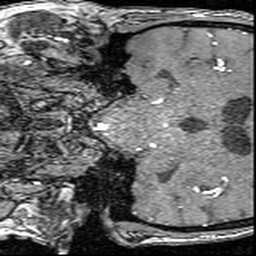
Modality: angio
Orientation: coronal
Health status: ill
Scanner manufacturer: siemens
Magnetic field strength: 3 T
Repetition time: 0.022 s
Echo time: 0.00395 s